Field crop: maize
Growth stage: 2
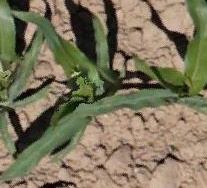
Species: maize